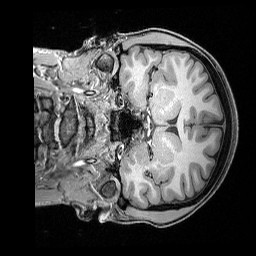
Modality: T1w
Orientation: coronal
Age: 22
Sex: female
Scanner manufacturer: siemens
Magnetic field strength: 3 T
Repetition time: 2.3 s
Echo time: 0.00324 s